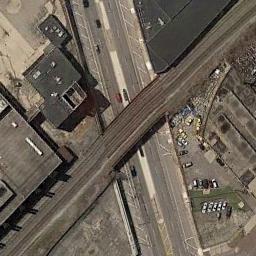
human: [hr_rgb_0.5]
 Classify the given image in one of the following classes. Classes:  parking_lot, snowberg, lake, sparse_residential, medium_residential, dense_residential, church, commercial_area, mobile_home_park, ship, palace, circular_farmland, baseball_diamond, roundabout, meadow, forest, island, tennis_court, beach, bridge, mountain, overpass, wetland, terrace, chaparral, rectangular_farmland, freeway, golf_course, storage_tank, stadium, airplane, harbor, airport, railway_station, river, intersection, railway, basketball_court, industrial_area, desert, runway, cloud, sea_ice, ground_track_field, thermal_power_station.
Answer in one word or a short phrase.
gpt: overpass